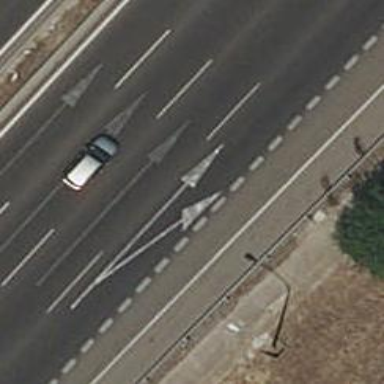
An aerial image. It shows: Asphalt motorway link.